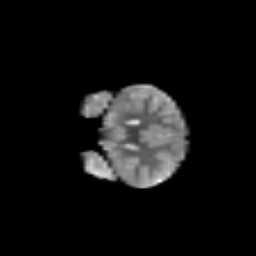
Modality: T2w
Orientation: coronal
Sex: female
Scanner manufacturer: siemens
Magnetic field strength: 3 T
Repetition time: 5 s
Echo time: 0.071 s